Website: crate-barrel
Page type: receipt
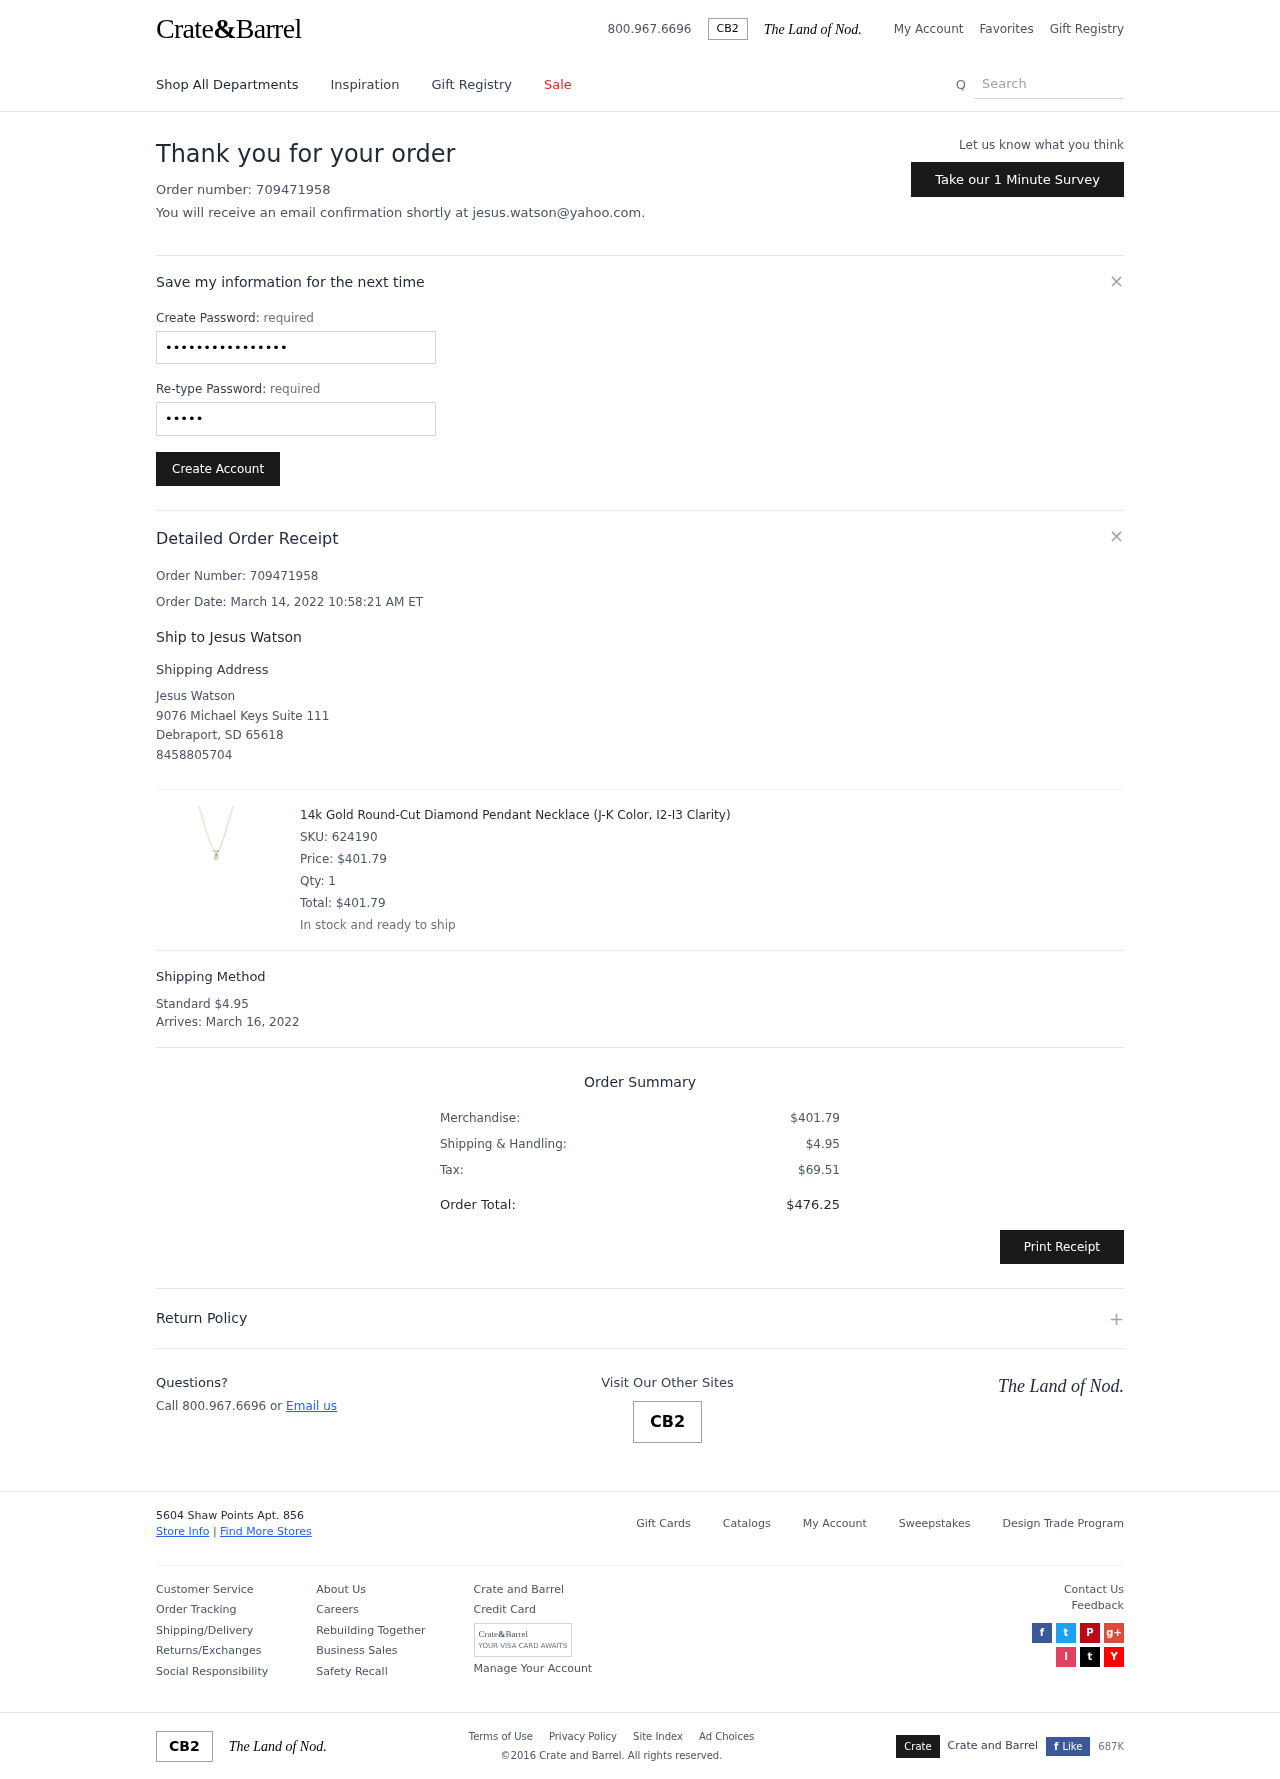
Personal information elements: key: PII_CITY
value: Debraport
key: PII_EMAIL
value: jesus.watson@yahoo.com
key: PII_FULLNAME
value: Jesus Watson
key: PII_FULLNAME
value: Ship to Jesus Watson
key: PII_PHONE
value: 8458805704
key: PII_POSTCODE
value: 65618
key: PII_STATE_ABBR
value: SD
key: PII_STREET
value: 9076 Michael Keys Suite 111
Product elements: key: PRODUCT1_NAME
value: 14k Gold Round-Cut Diamond Pendant Necklace (J-K Color, I2-I3 Clarity)
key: PRODUCT1_PRICE
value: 401.79
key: PRODUCT1_QUANTITY
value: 1
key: PRODUCT1_SKU
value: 624190
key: PRODUCT1_TOTAL
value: $401.79
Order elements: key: ORDER_ID
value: Order Number: 709471958
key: ORDER_ID
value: Order number: 709471958
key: ORDER_DATE
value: Order Date: March 14, 2022 10:58:21 AM ET
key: ORDER_SHIPPING_COST
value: $4.95
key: ORDER_DELIVERY_DATE
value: March 16, 2022
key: ORDER_SUBTOTAL
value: $401.79
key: ORDER_TAX
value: $69.51
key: ORDER_TOTAL
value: $476.25
Search elements: key: HEADER_SEARCH
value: Search